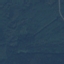
Land use / land cover class: Forest